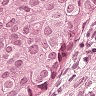
Metastatic tissue present: yes